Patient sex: F
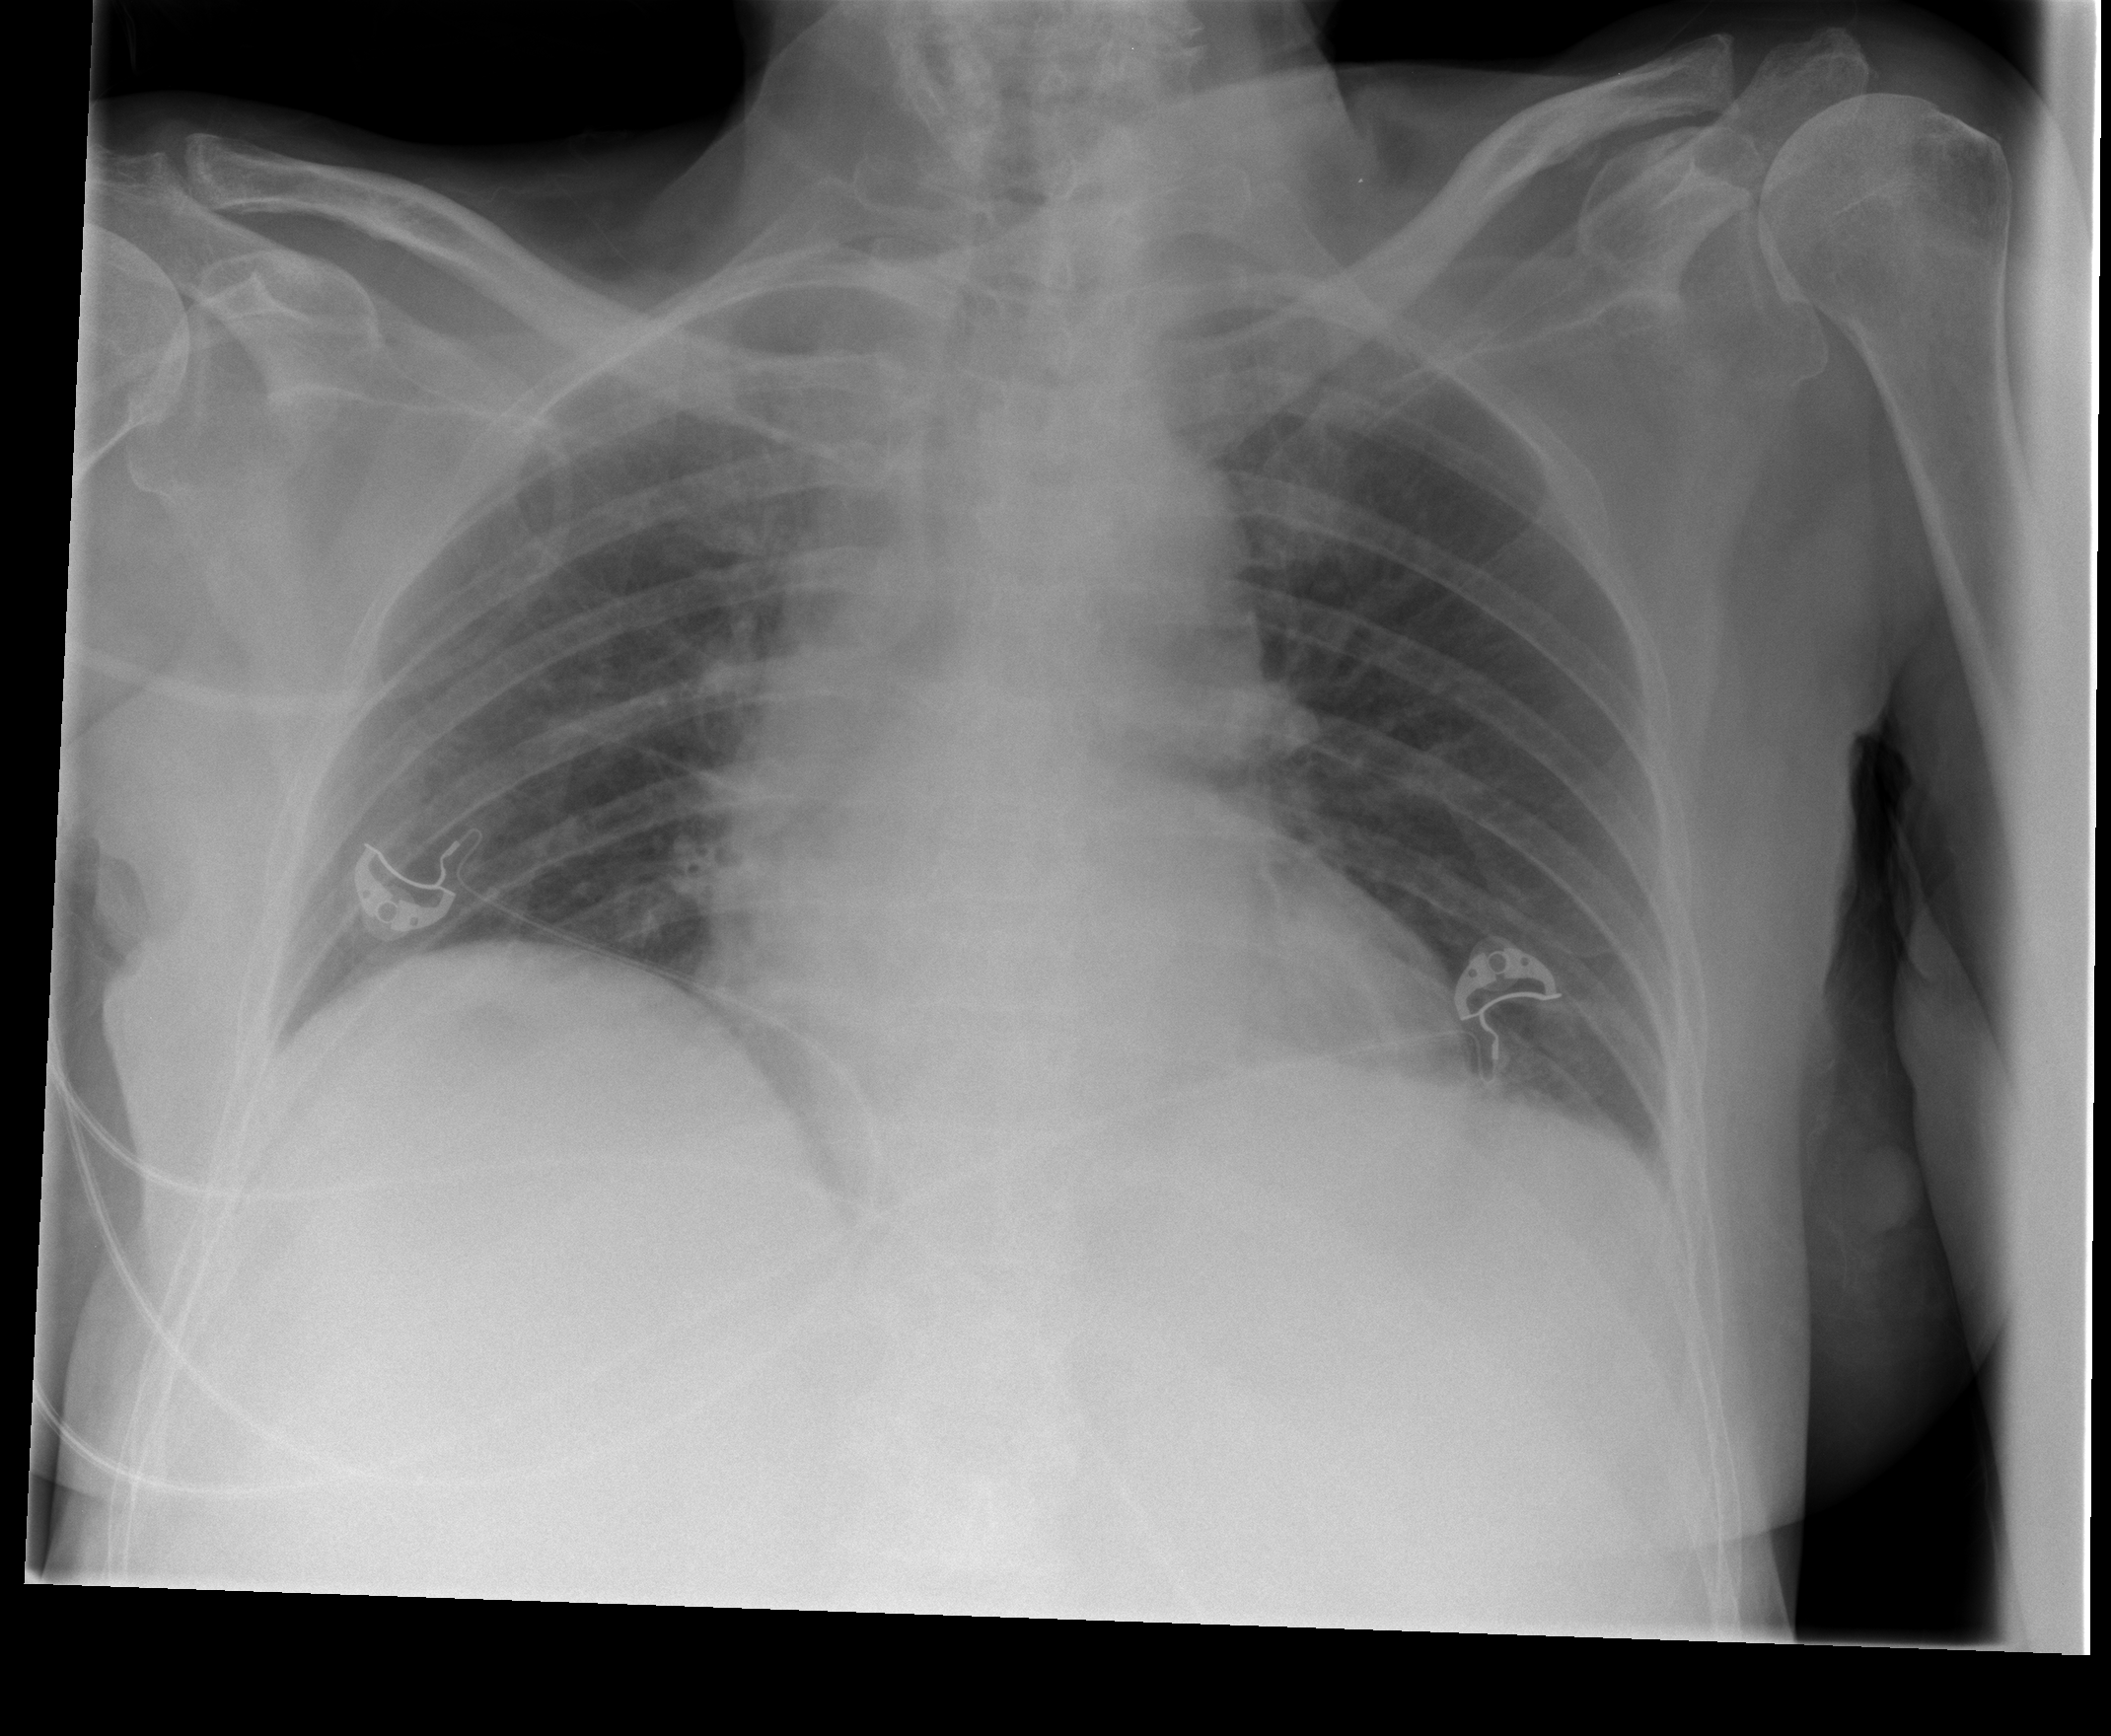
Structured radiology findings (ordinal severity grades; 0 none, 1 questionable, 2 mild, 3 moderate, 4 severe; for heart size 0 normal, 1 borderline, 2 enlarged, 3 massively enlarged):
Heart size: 1
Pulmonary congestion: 0
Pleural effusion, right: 0
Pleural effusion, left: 2
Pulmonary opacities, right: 0
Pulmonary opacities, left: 0
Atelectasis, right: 0
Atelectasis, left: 0